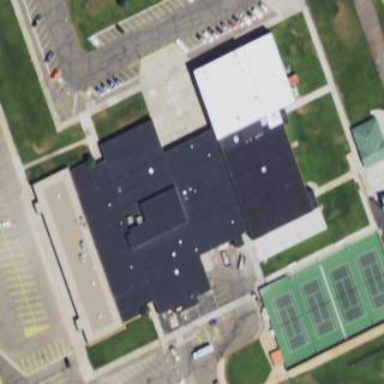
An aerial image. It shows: School.